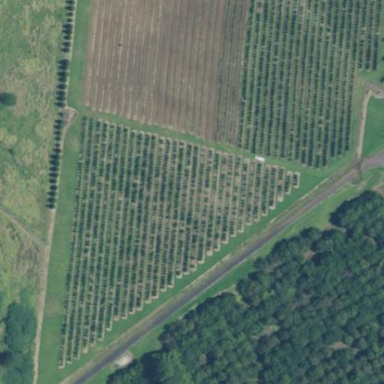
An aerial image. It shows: Orchard.